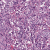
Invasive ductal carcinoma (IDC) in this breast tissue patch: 1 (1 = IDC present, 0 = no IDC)